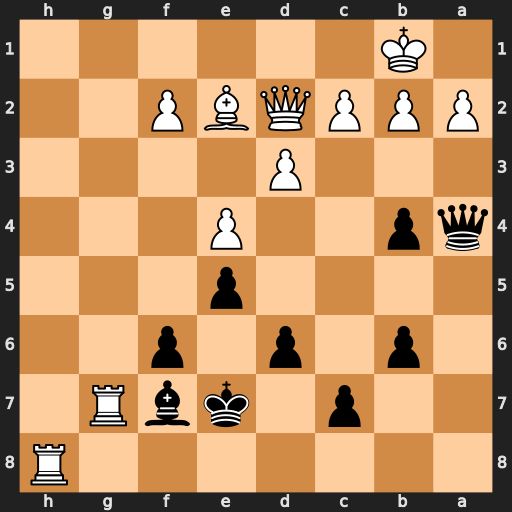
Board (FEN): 7R/2p1kbR1/1p1p1p2/4p3/qp2P3/3P4/PPPQBP2/1K6
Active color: b
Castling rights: -
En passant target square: -
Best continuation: Qxa2+ Kc1 Qa1#